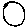
Label: moon